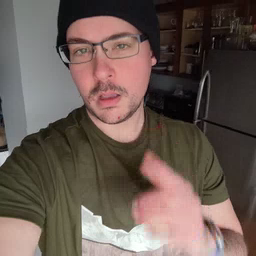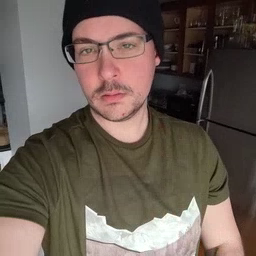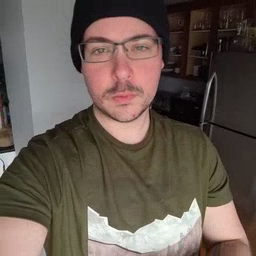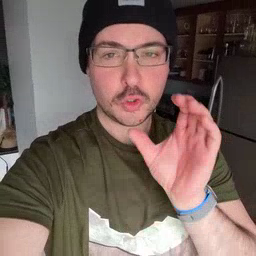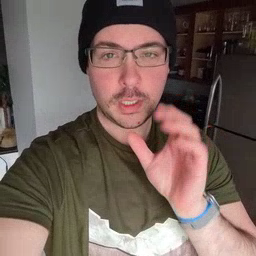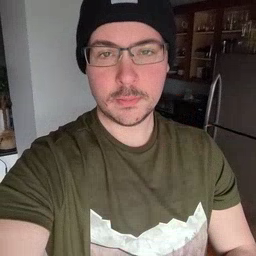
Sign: drink